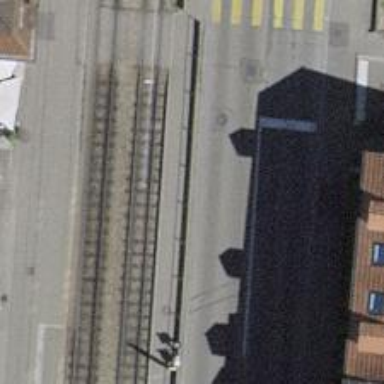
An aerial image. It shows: Tram stop for public transport.